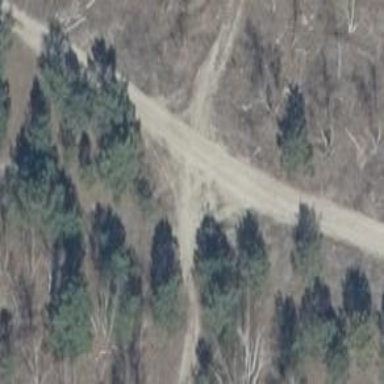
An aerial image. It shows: Sandy track road with grade4 tracktype.